Field crop: tomato
Growth stage: 1
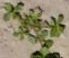
Species: portulaca